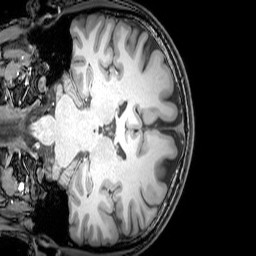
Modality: T1w
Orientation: coronal
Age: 22
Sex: male
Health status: healthy
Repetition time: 0.081 s
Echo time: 0.037 s